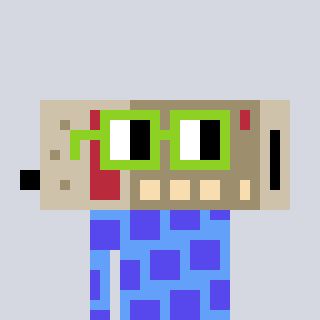
a pixel art character with square light green glasses, a cordless phone-shaped head and a blue-colored body on a cool background